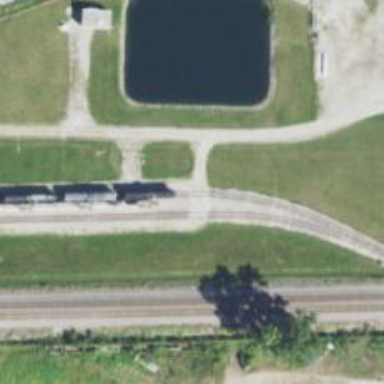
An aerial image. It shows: Railway spur service.